Question: I have created a simple application in android [PhoneGap] [Eclipse] {Sorry for this convention because I am a .NET developer and I don't know how to explain that I am developing android application on eclipse}
When I am running the application I am getting the below error. No matter what I click it closes my simulator, please help

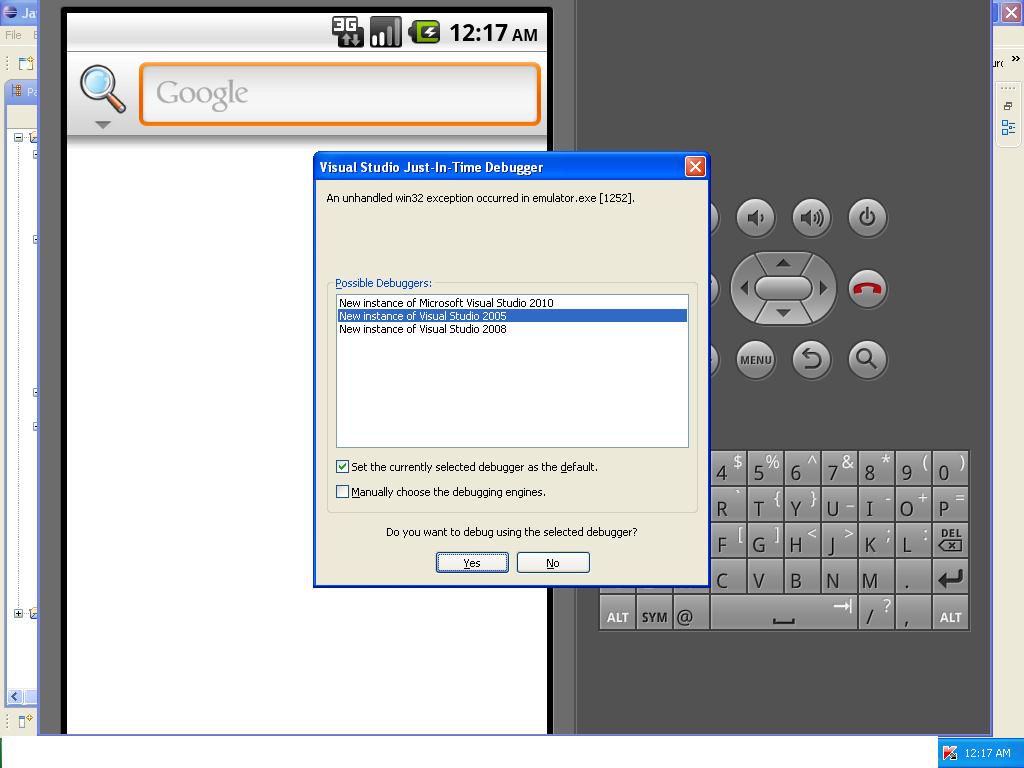
Answer: I have done the same by going to
'''
Visual Studio 2005 > Tools > Option > Debugging > Just-In-Time
'''
I have disabled all three checkboxes
1. Managed
2. Native
3. Script
But I am little curious to know if it affect my .NET compilation.